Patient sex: F
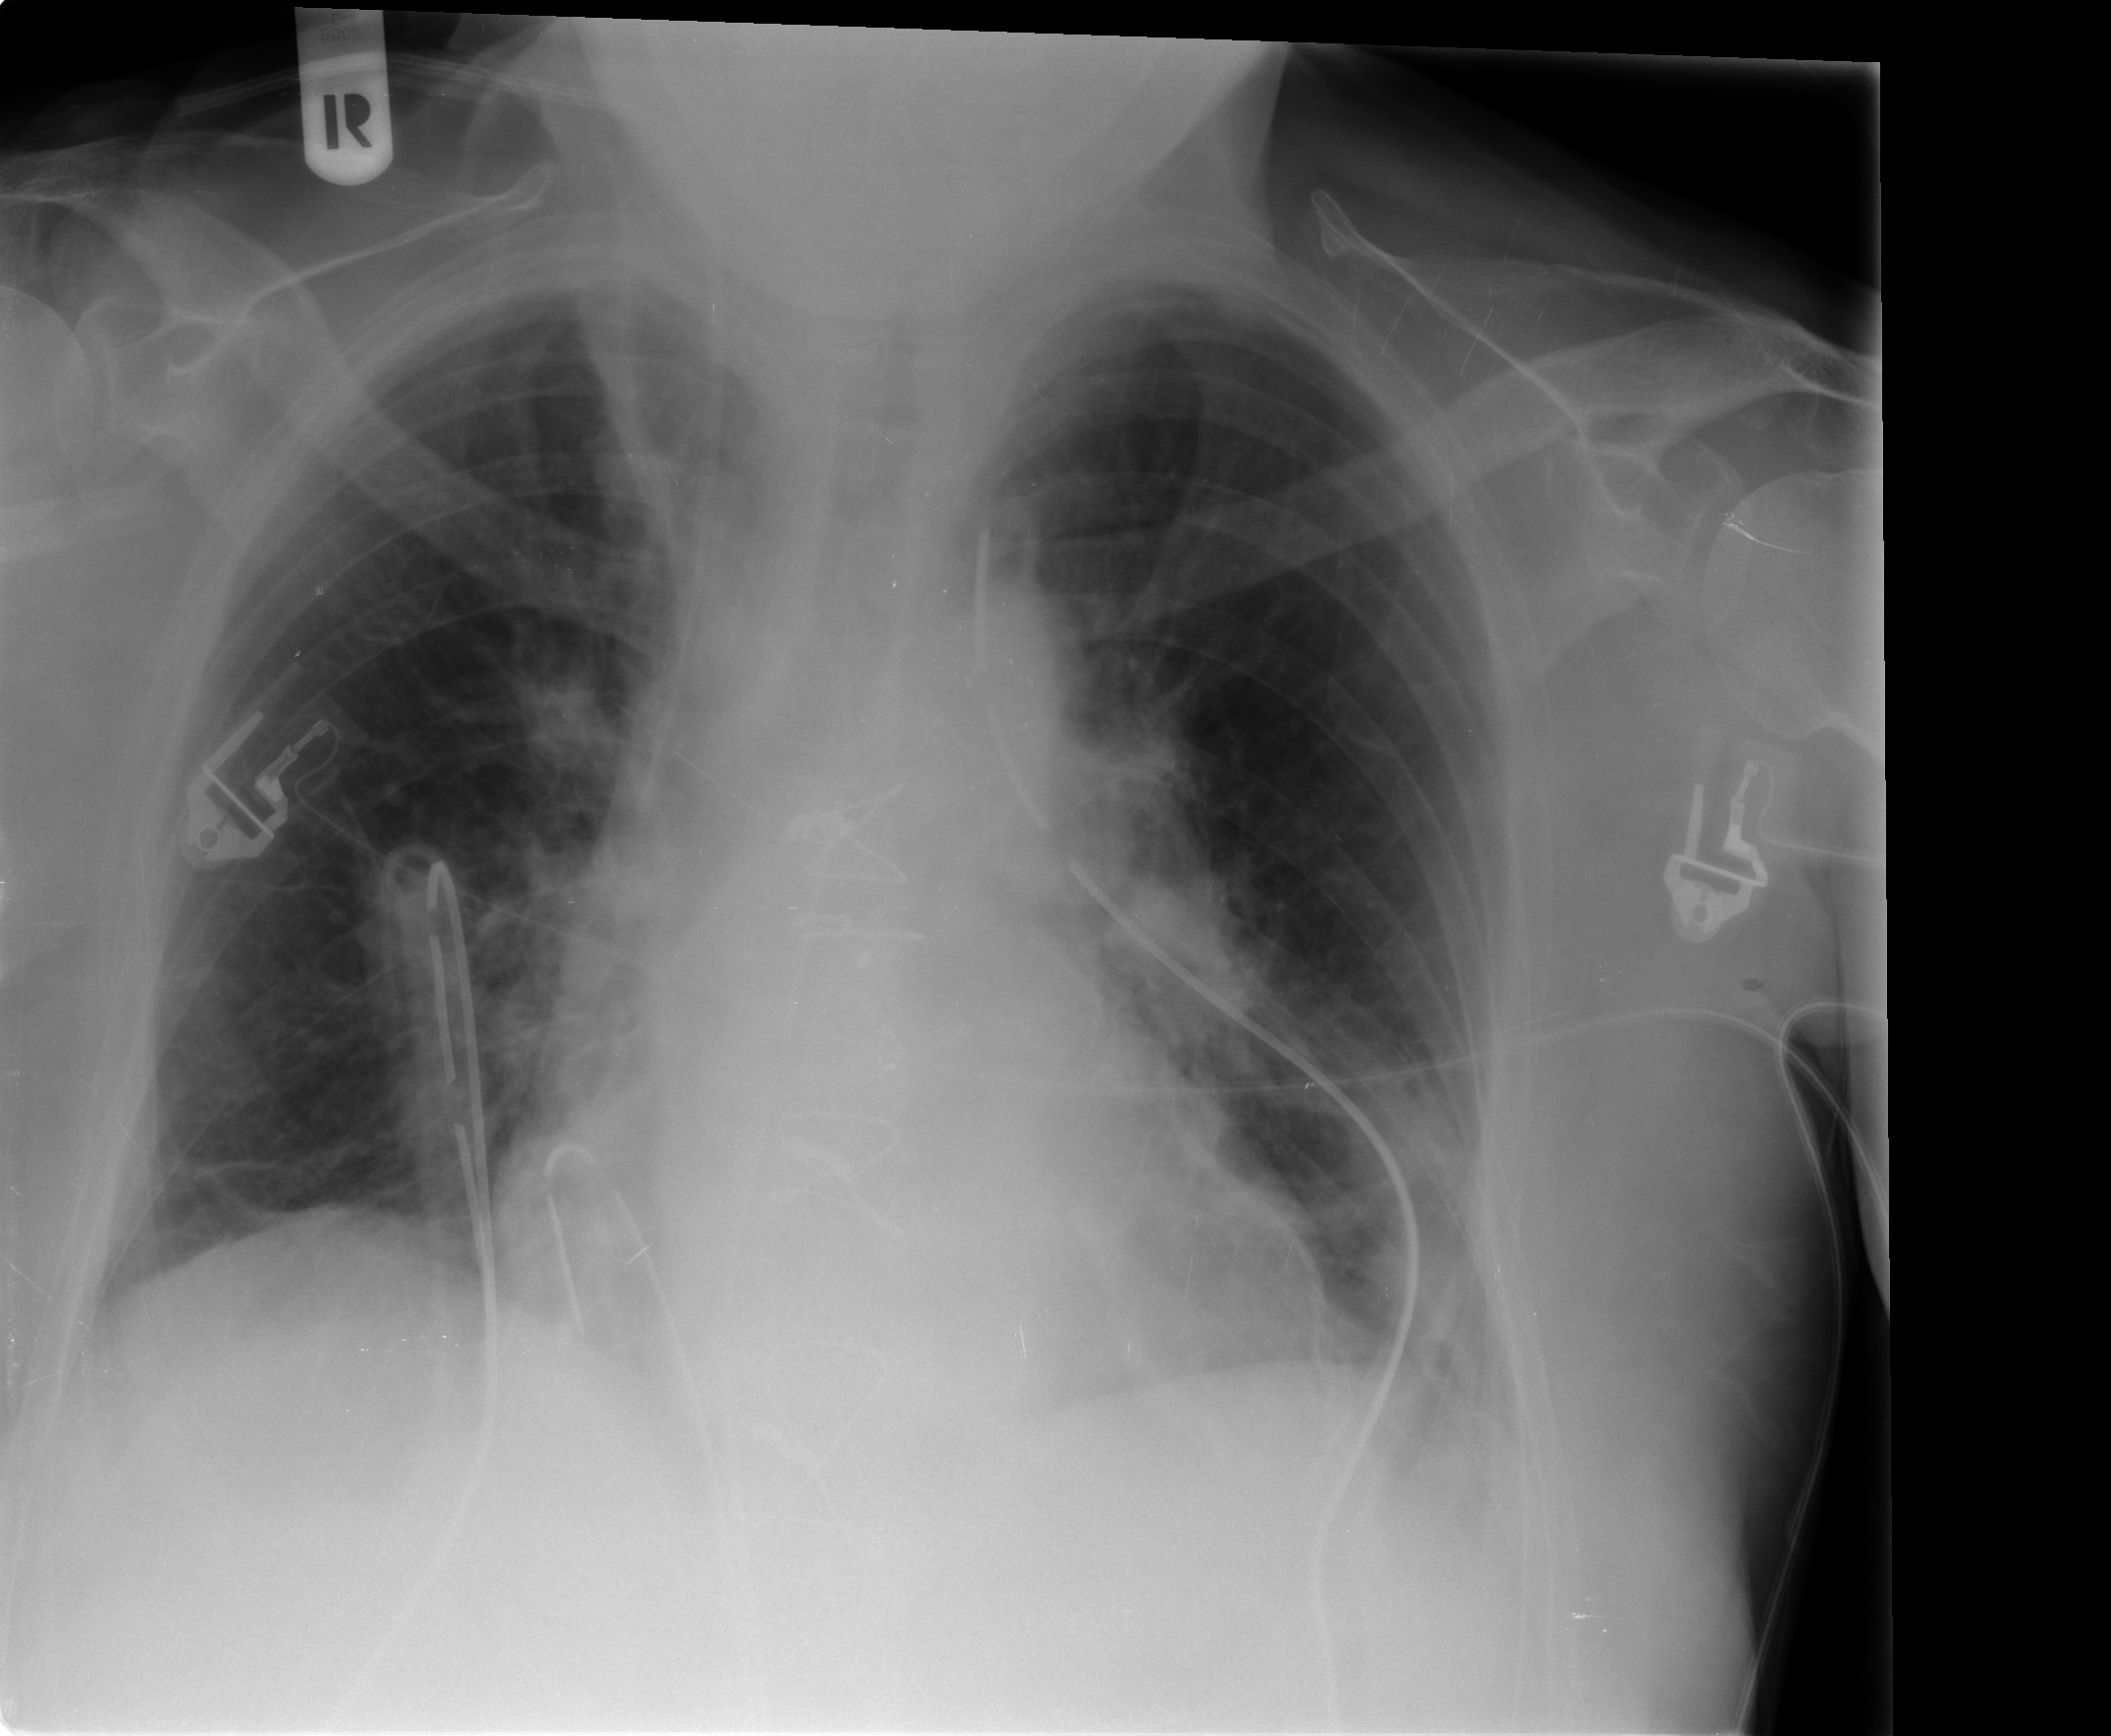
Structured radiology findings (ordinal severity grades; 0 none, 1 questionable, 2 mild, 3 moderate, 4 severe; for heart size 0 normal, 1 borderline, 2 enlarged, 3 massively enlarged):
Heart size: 0
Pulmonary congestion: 0
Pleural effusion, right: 1
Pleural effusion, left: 1
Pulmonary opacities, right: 0
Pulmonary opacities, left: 0
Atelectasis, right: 2
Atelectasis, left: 2